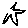
Label: star